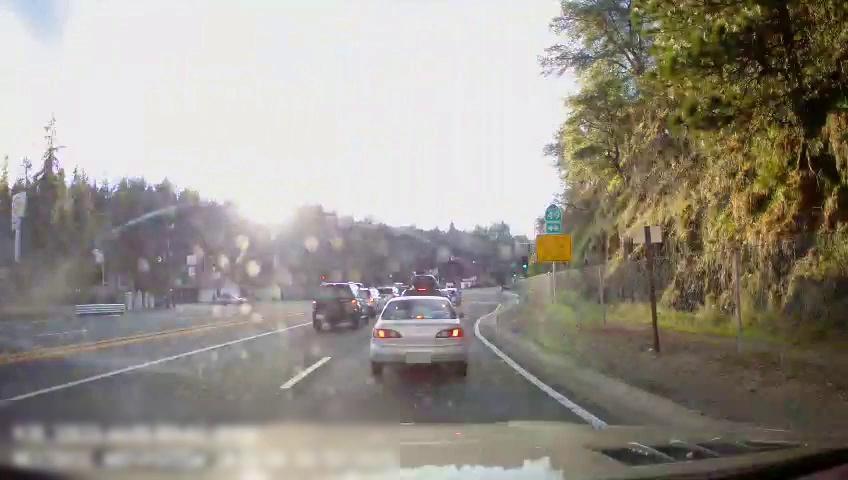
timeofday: Day
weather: Sunny
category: Drivable Space
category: Vehicles | Car
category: Vehicles | SUV
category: Vehicles | Car
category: Vehicles | Car
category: Vehicles | SUV
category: Vehicles | SUV
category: Vehicles | Car
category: Lanes | Opposite Lane
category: Lanes | Opposite Lane
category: Lanes | Current Lane
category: Lanes | Alternate Lane
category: Lanes | Current Lane
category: Lanes | Opposite Lane
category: Lanes | Opposite Lane
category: Traffic | Signs
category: Traffic | Signs
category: Traffic | Signs
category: Traffic | Lights